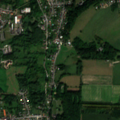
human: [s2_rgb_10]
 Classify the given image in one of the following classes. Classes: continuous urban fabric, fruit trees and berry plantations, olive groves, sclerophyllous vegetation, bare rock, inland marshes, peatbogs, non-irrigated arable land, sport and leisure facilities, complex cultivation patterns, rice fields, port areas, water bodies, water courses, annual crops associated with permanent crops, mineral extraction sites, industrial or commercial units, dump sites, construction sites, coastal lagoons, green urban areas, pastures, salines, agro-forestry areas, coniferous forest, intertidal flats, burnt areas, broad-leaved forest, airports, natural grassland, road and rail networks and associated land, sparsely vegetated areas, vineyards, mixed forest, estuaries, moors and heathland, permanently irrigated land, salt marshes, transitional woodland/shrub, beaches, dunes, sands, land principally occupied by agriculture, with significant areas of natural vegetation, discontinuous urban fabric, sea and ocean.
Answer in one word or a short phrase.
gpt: discontinuous urban fabric, complex cultivation patterns, land principally occupied by agriculture, with significant areas of natural vegetation, broad-leaved forest